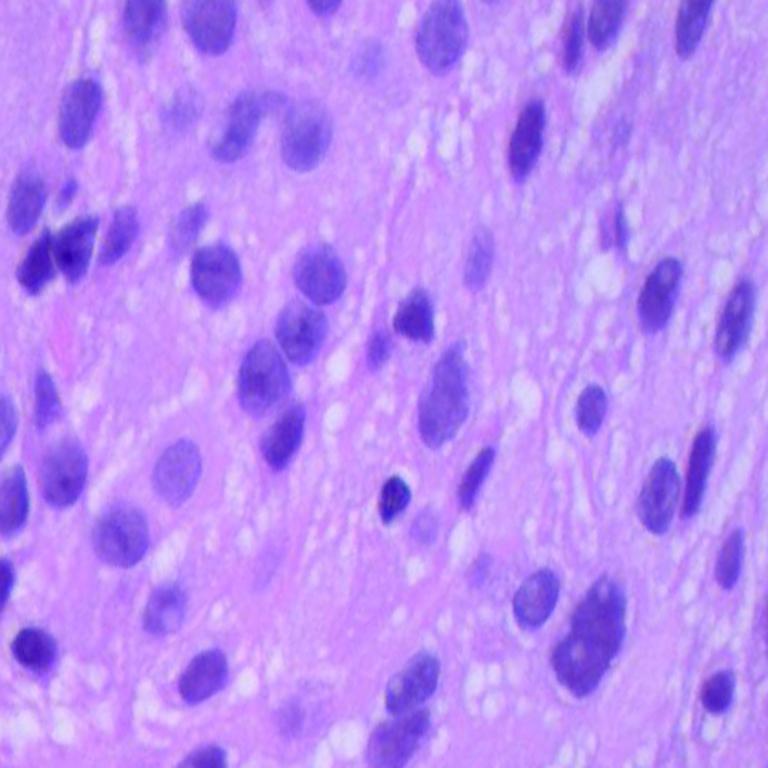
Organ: lung
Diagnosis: squamous carcinomas